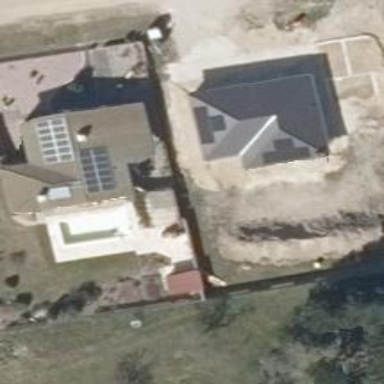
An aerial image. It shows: Simple and straightforward house.